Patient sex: F
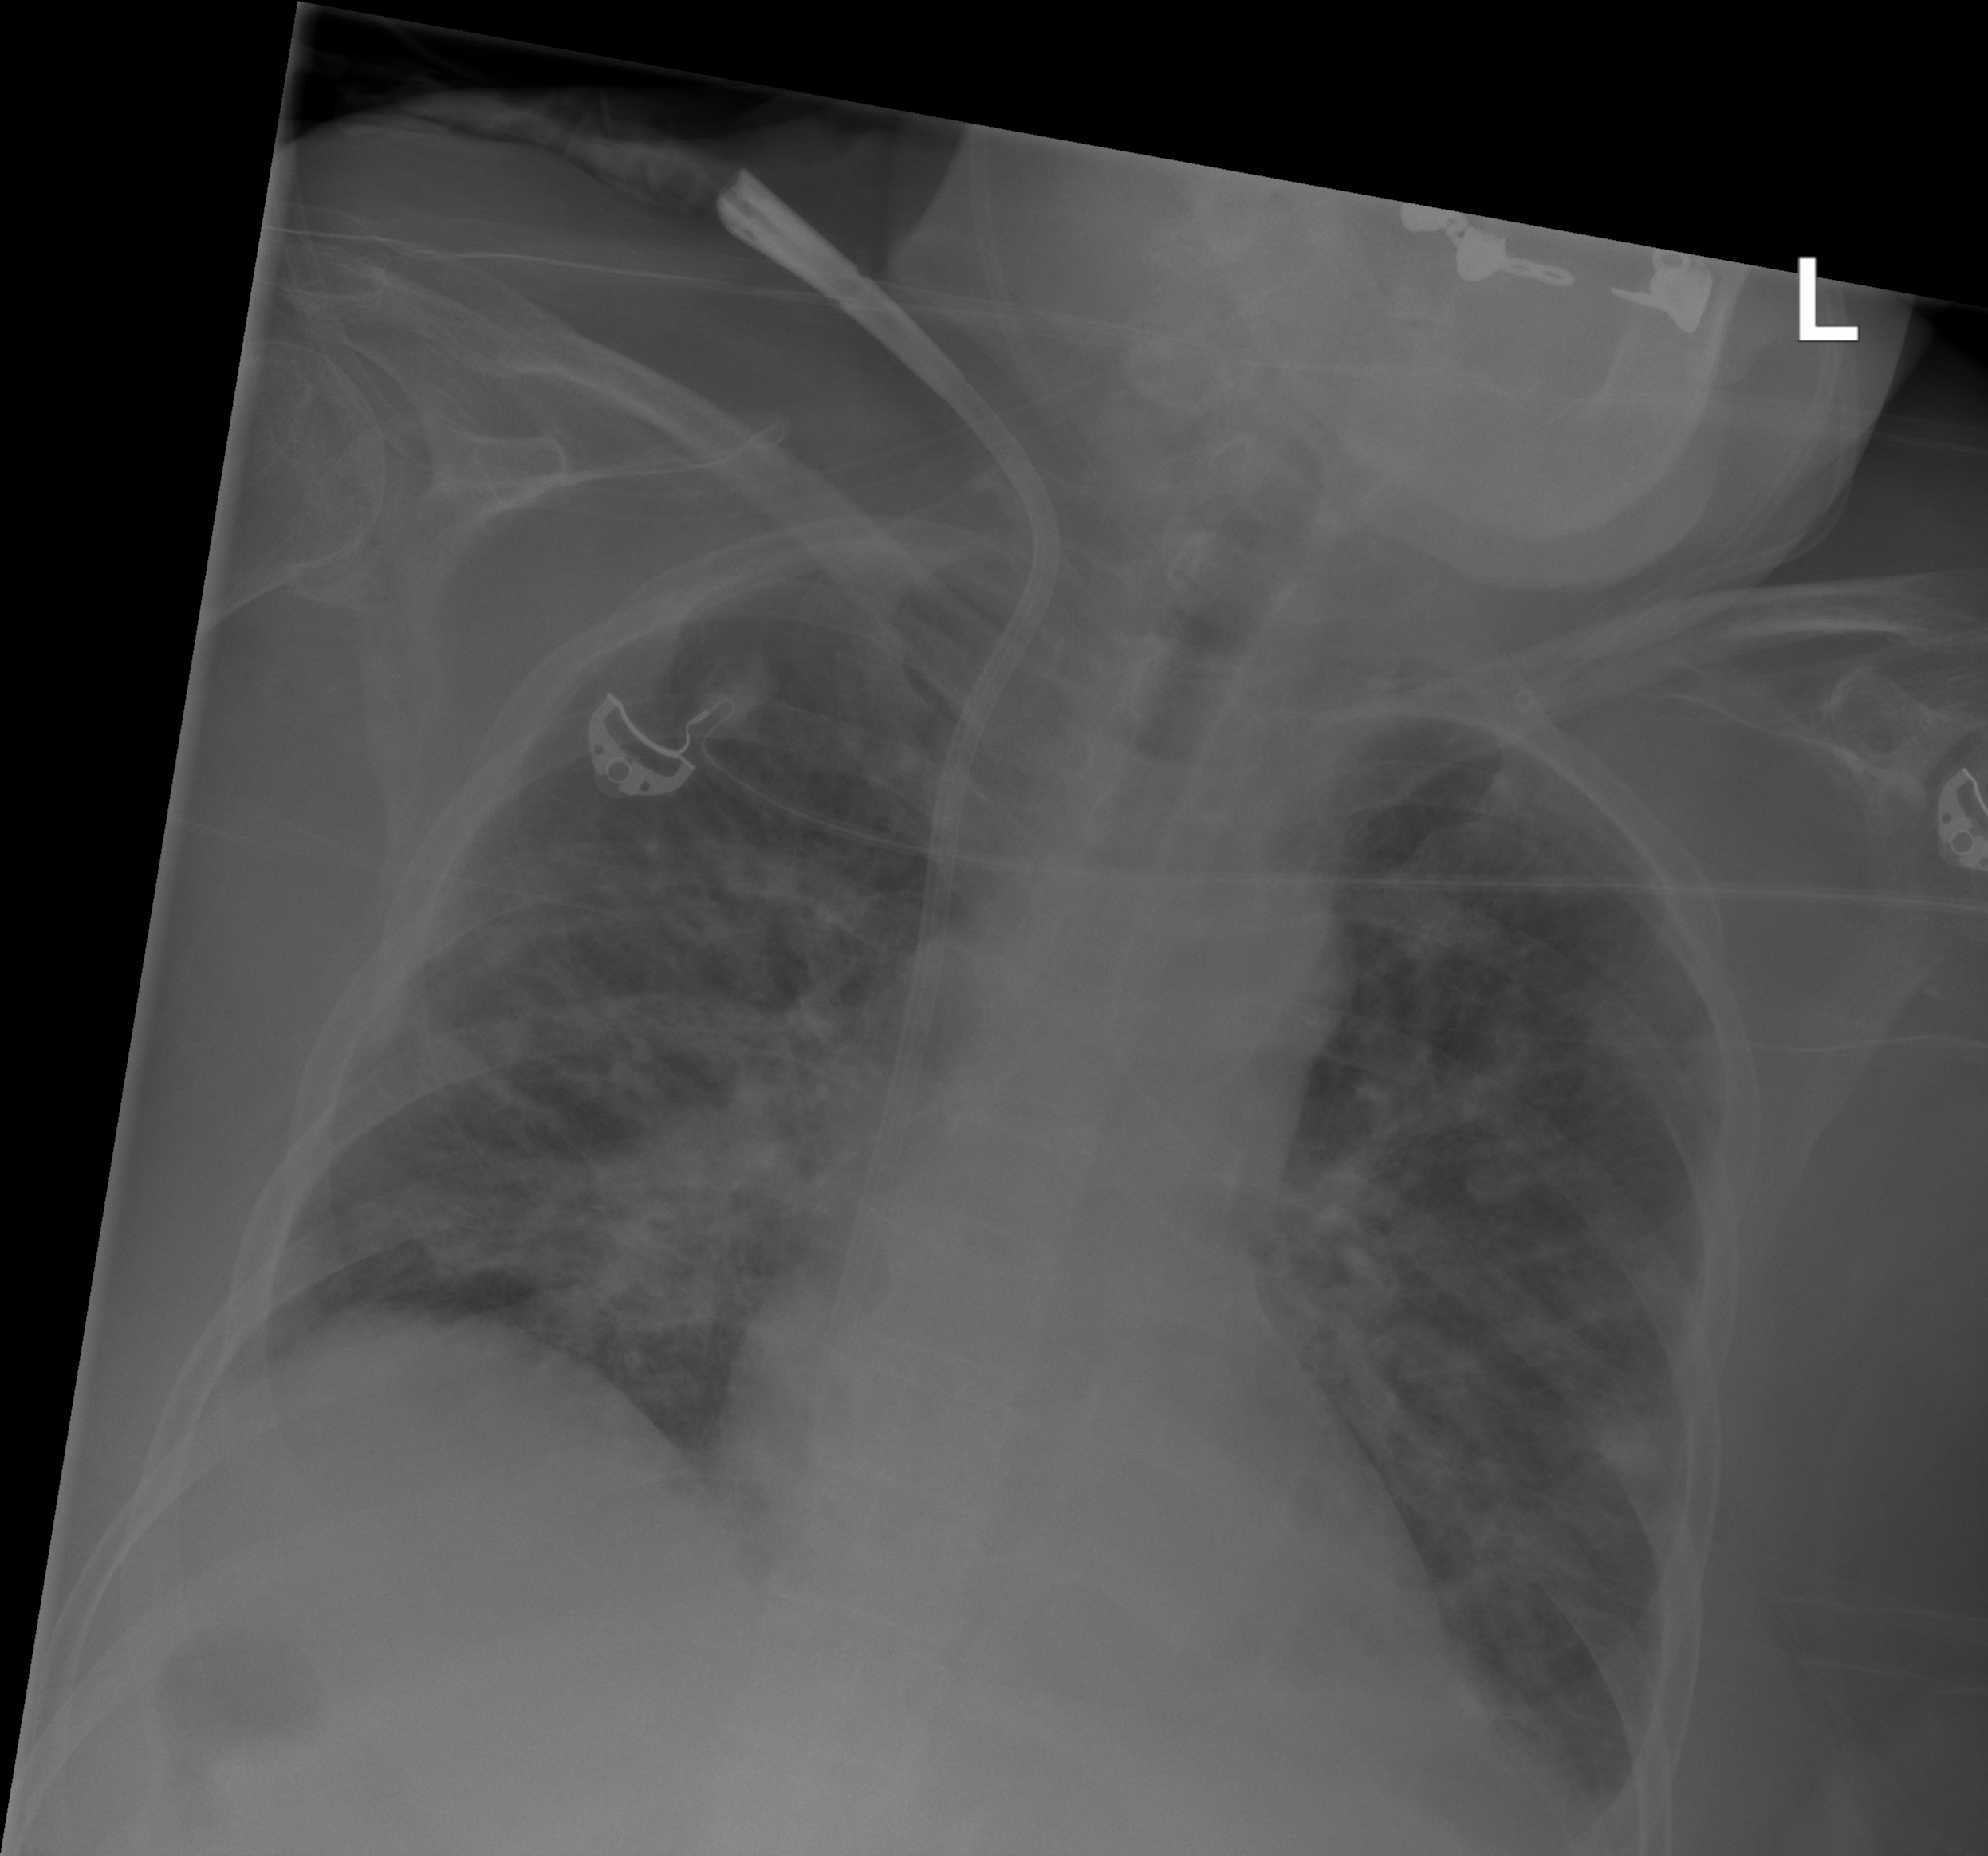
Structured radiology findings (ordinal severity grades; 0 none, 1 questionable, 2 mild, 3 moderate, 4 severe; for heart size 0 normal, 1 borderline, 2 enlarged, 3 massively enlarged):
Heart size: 0
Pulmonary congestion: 2
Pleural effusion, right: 0
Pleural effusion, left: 0
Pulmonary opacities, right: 3
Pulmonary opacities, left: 0
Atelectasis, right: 2
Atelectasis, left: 0